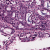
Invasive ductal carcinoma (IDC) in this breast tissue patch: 0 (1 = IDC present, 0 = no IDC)